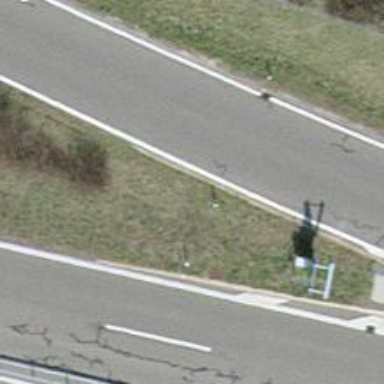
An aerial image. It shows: Asphalt trunk link road.